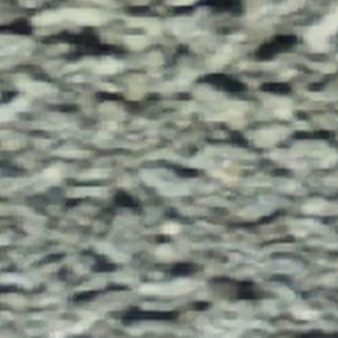
Label: other